Interaction volume radius: 5 \u00c5
Interaction volume height: 15 \u00c5
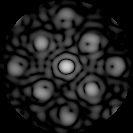
Disorder parameter: 0.2827